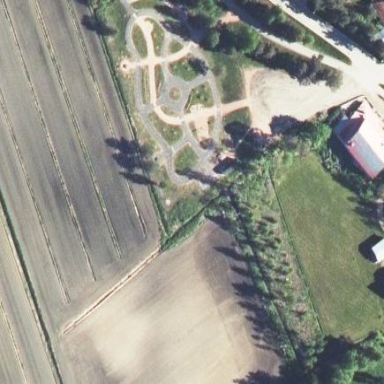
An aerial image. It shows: Playground with asphalt surface.